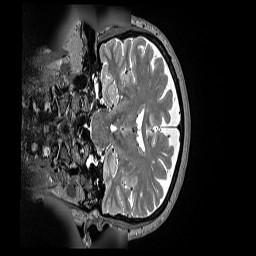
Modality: T2w
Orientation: coronal
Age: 61
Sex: male